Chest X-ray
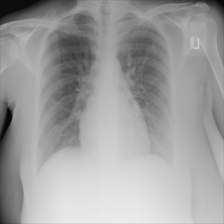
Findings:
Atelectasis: negative
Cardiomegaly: negative
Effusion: negative
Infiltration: negative
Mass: negative
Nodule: negative
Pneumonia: negative
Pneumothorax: negative
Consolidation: negative
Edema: negative
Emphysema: negative
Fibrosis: negative
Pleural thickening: negative
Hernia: negative